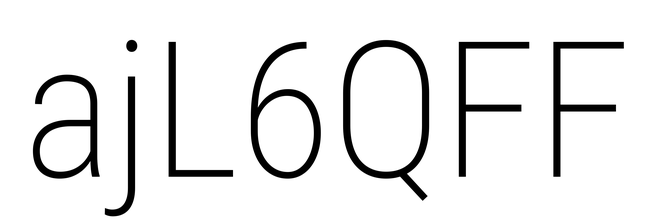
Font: Roboto_Condensed_ExtraLight